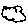
Label: cloud